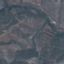
Label: HerbaceousVegetation